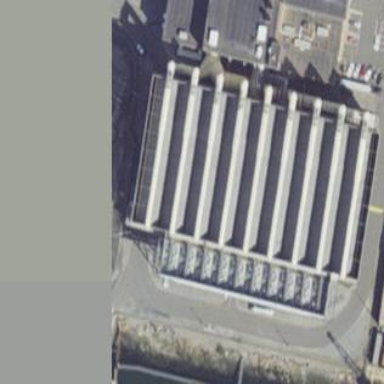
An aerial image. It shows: Industrial building.